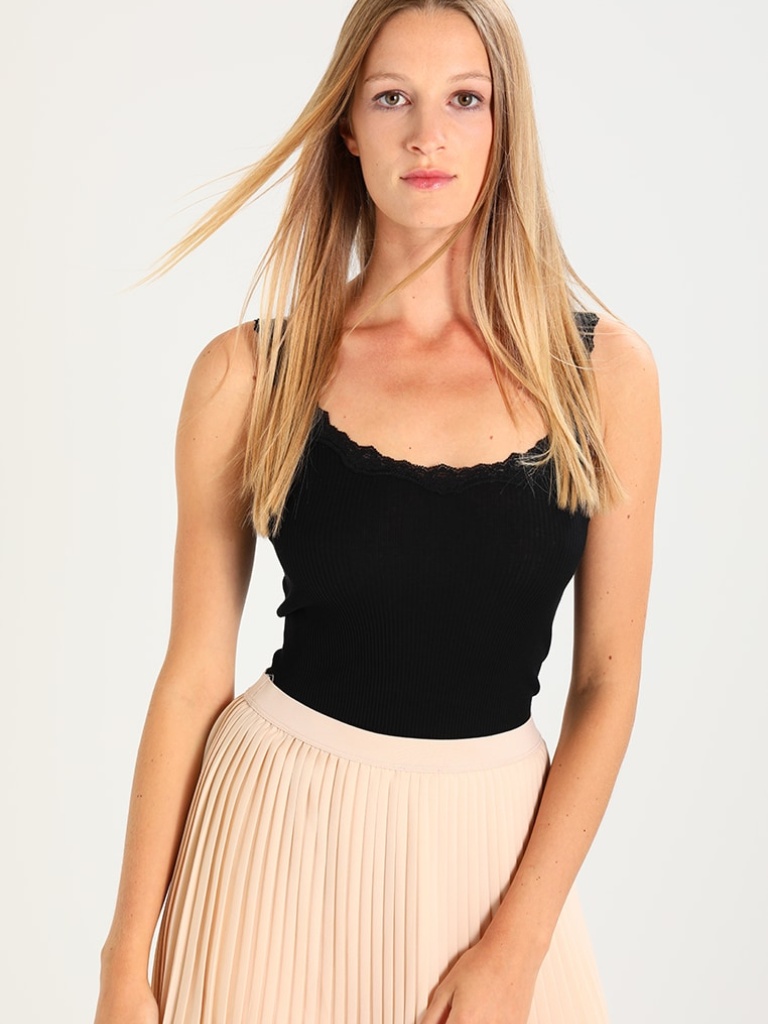
ribbed tight sleeveless hip length Fully Tucked in v-neck camisole